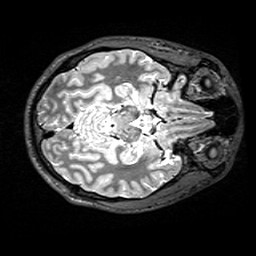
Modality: T2w
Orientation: axial
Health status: healthy
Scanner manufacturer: siemens
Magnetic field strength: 3 T
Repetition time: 4.8 s
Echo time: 0.458 s